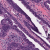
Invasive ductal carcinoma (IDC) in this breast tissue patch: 0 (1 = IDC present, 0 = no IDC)